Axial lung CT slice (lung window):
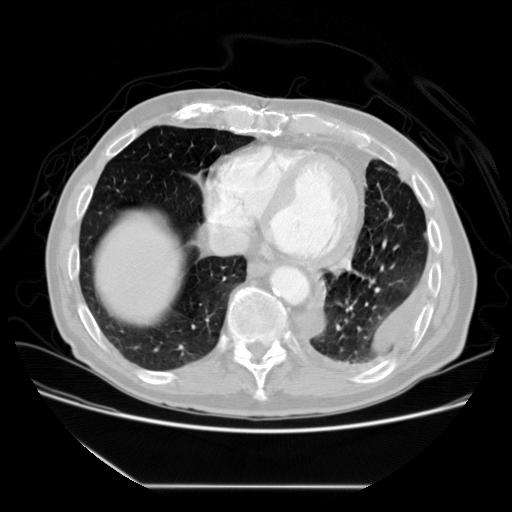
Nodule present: no